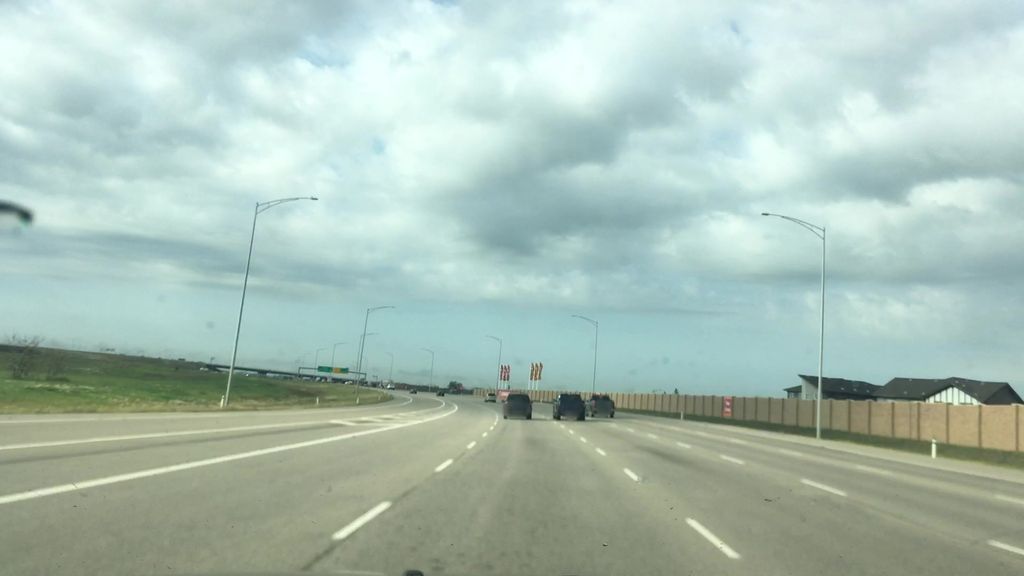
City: edmonton